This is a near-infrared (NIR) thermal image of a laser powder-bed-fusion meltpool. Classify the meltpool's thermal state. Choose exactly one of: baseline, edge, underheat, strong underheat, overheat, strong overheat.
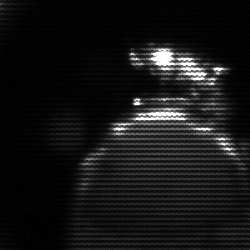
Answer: edge